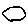
Label: hexagon